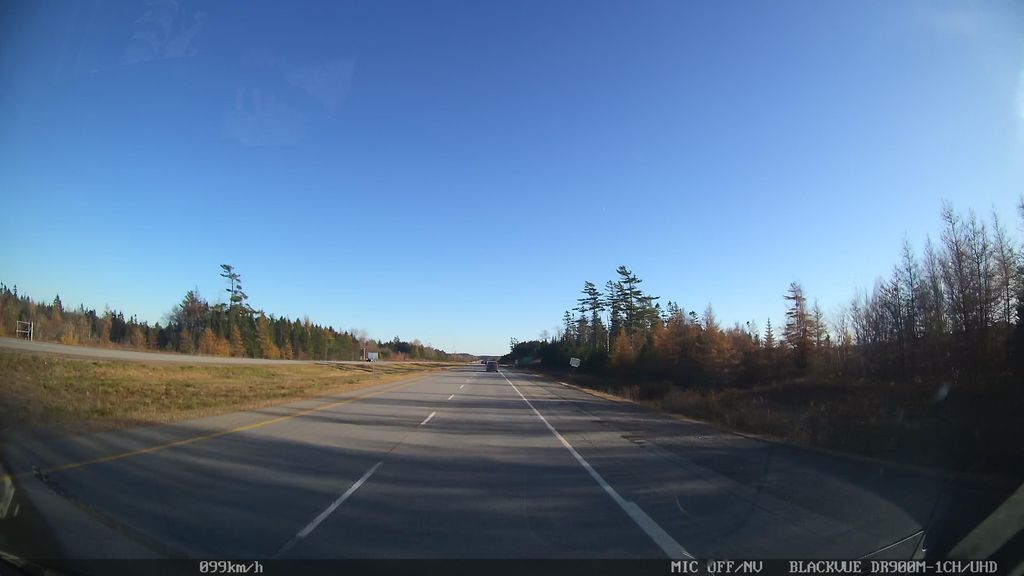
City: halifax